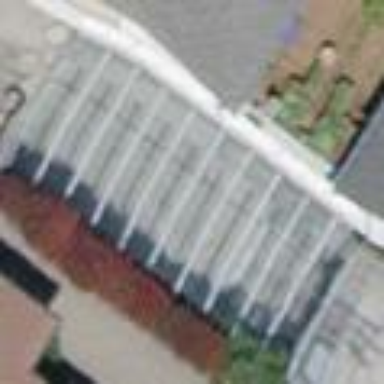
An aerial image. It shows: View of roof of building.